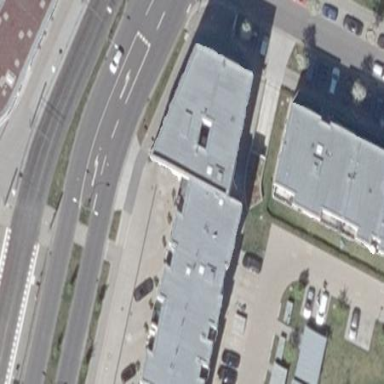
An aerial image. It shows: Building with apartments and flat roof.